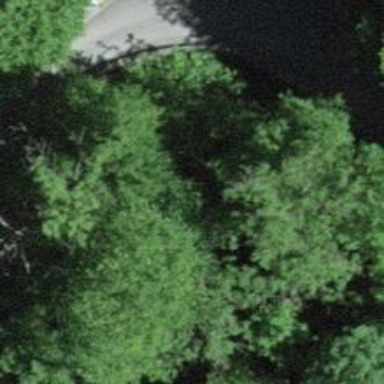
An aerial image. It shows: Culvert tunnel.